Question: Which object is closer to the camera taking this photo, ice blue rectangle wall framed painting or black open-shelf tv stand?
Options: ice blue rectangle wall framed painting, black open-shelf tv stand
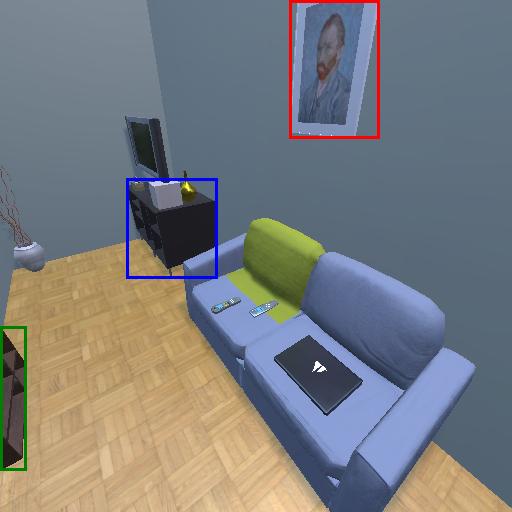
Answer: ice blue rectangle wall framed painting